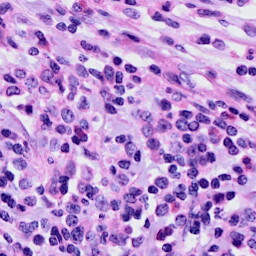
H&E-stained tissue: Cervix